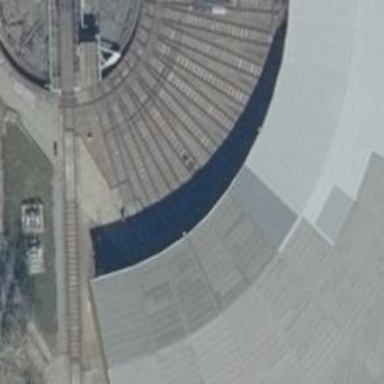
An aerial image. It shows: Signal on the railway track. It is positioned in the track.